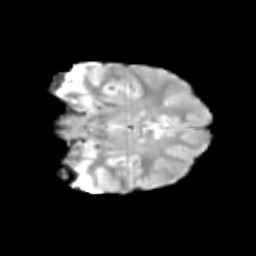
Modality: T2w
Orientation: coronal
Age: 11
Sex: male
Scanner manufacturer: siemens
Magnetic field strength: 3 T
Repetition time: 3.8 s
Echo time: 0.07 s